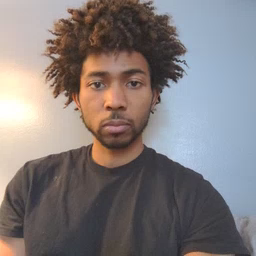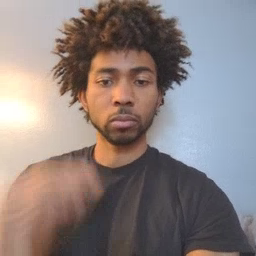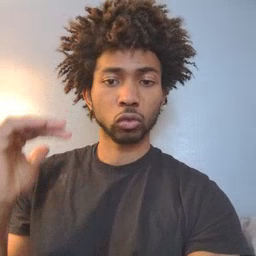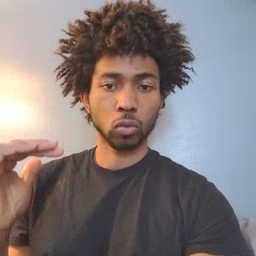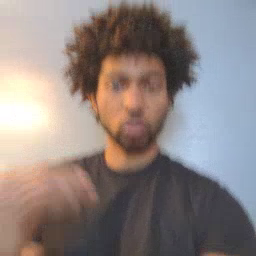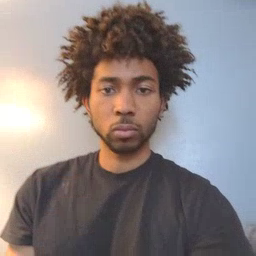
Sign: child